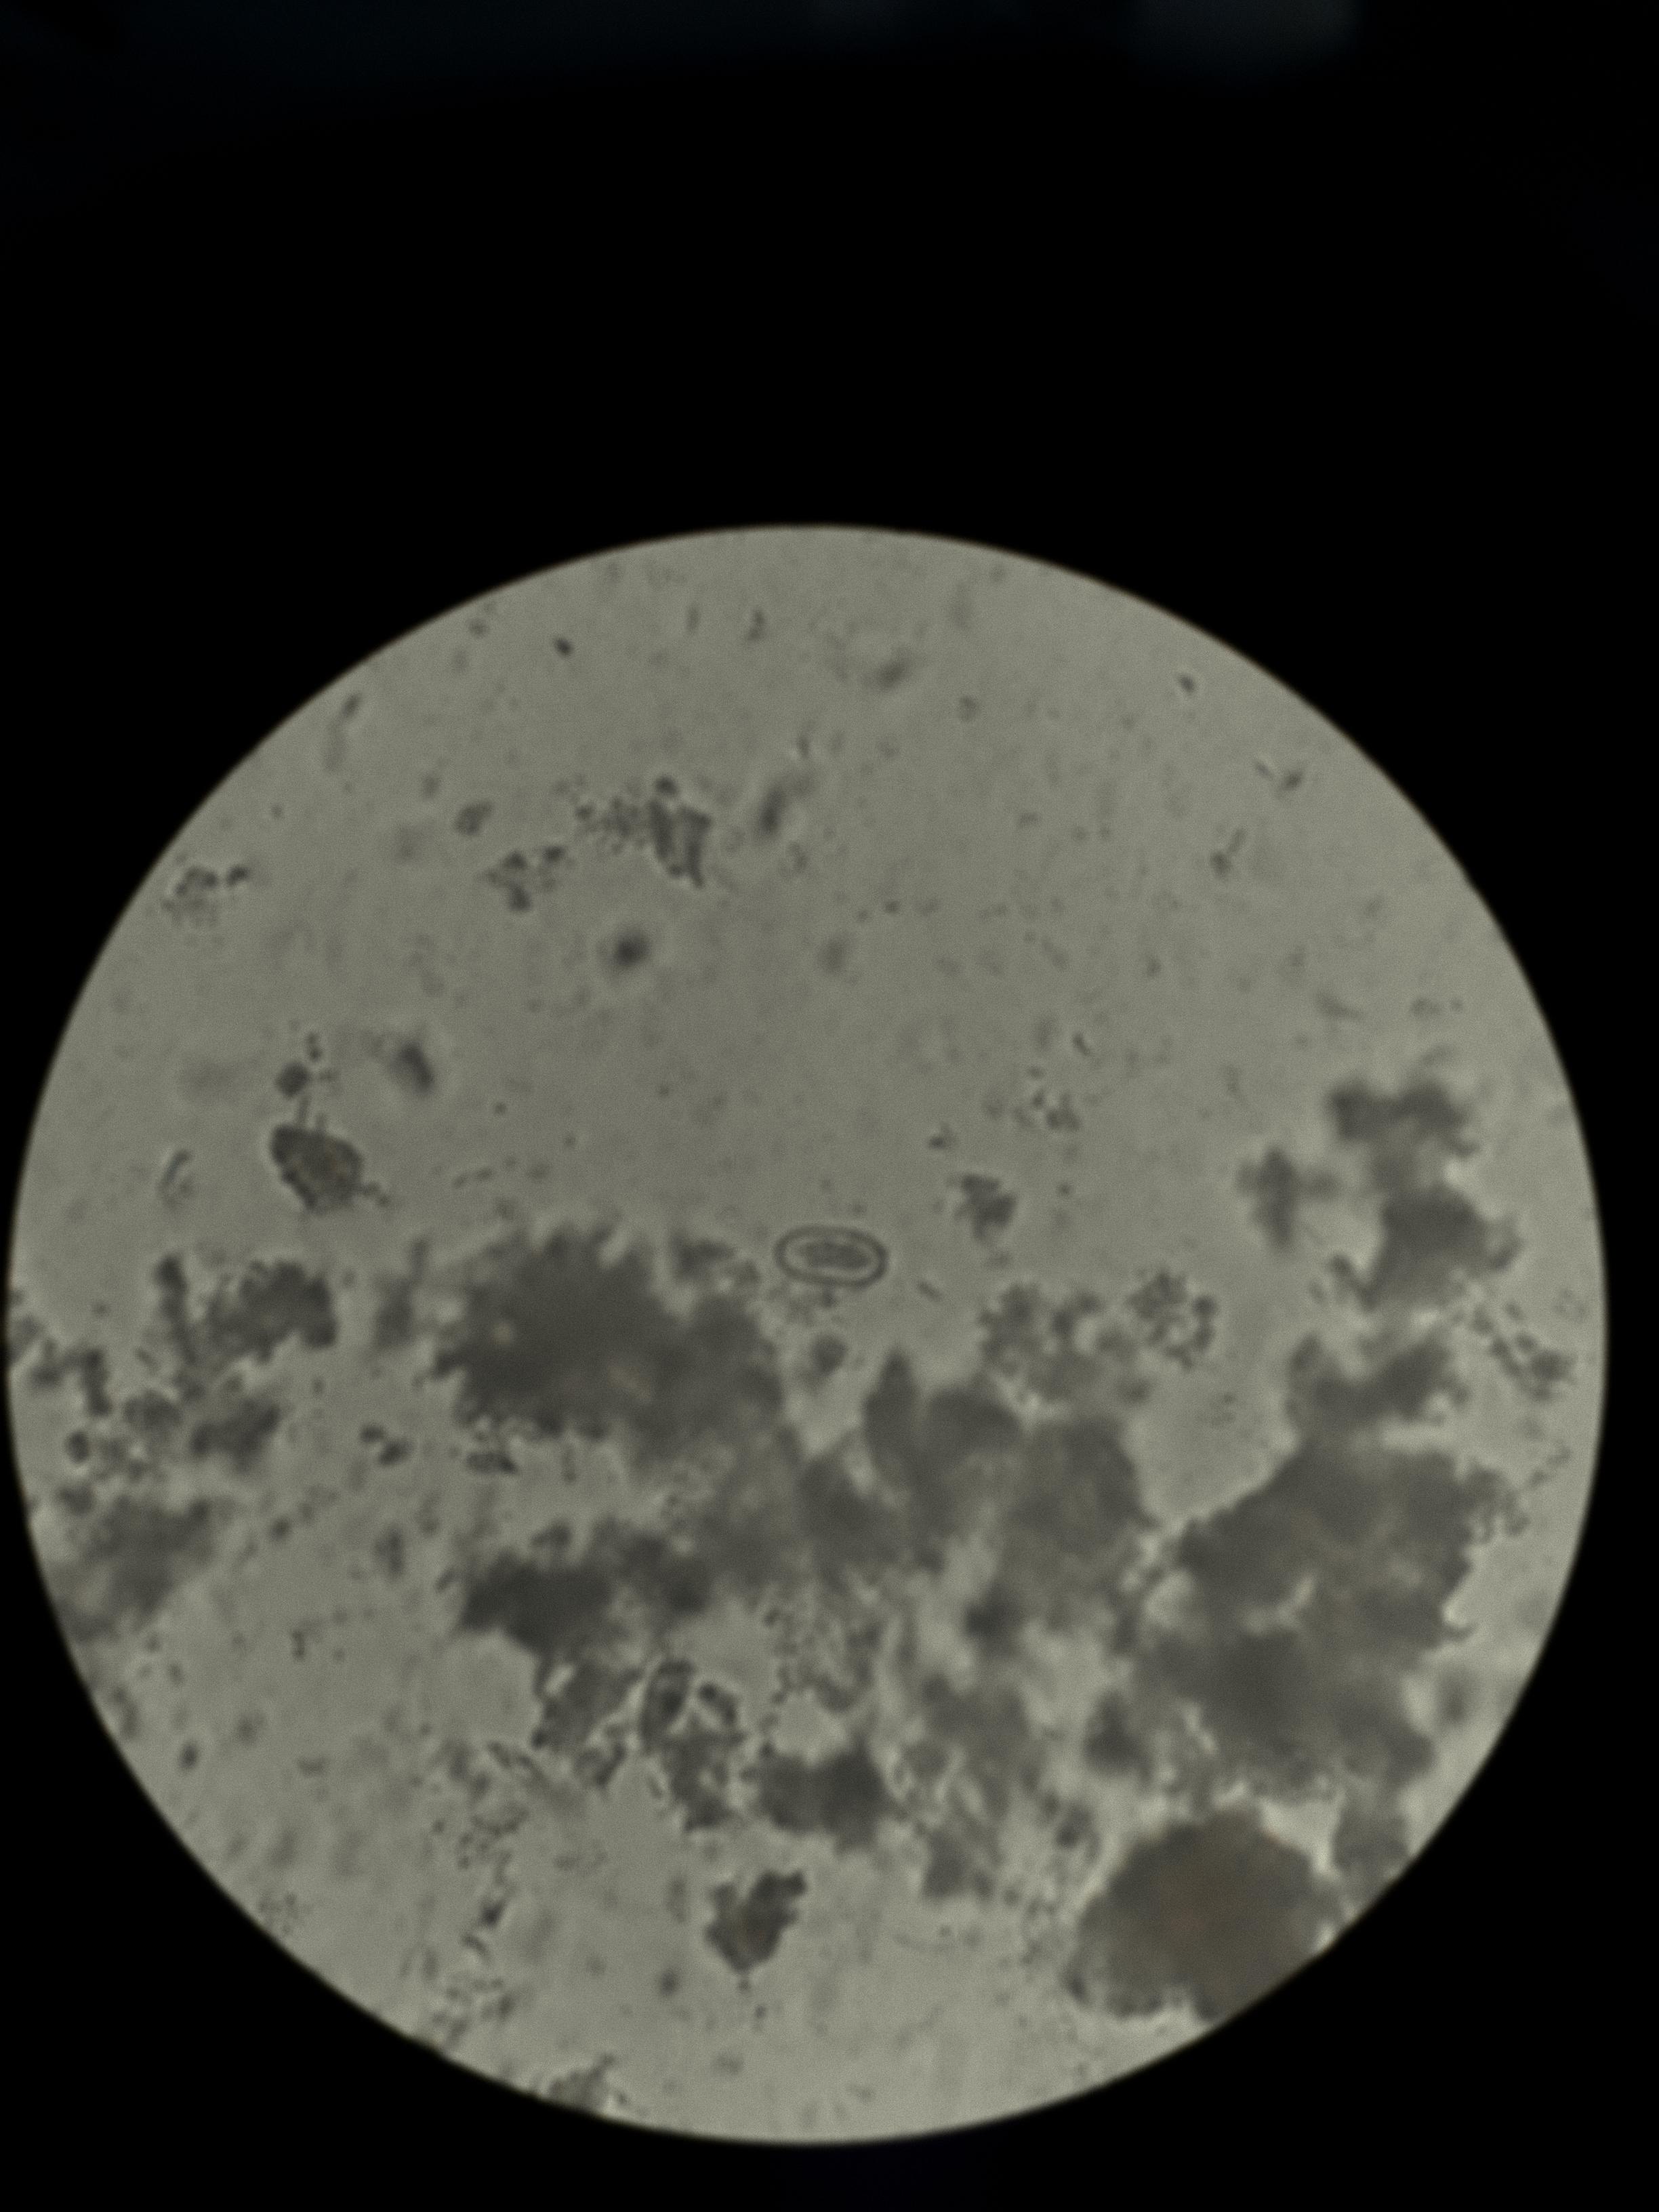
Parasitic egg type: Capillaria philippinensis